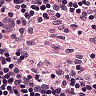
Metastatic tissue present: no